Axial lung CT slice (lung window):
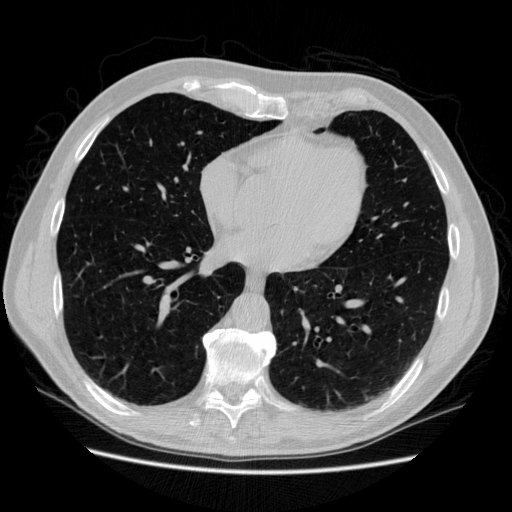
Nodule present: no